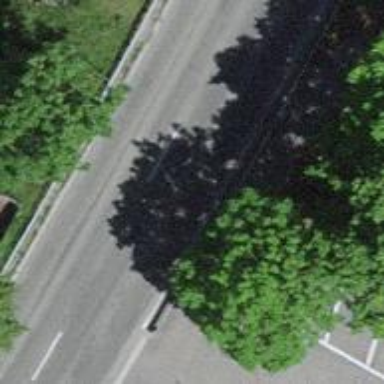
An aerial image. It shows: Asphalt sidewalk along the footway.